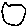
Label: circle